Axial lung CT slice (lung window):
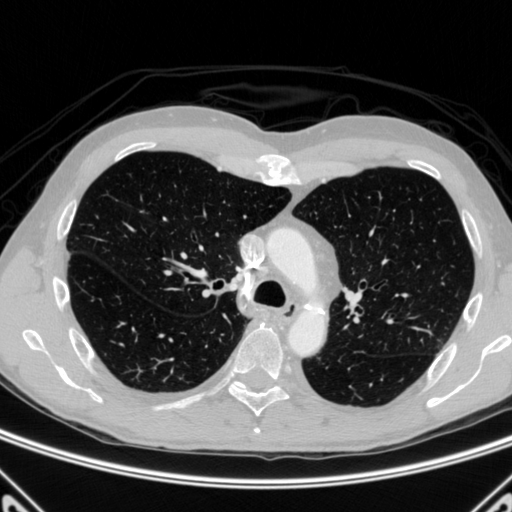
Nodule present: no